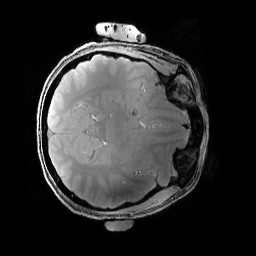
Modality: PDw
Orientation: axial
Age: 24
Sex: female
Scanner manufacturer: siemens
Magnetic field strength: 6.98 T
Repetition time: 1.38 s
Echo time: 0.00242 s